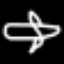
Label: airplane